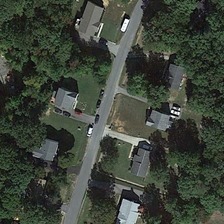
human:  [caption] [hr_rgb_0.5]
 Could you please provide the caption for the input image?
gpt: some buildings and many green trees are in two sides of a road in a medium residential area .

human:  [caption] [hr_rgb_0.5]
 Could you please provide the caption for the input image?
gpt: some buildings and many green trees are in two sides of a road in a medium residential area .

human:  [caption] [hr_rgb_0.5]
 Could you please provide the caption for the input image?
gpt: some buildings and many green trees are in two sides of a road in a medium residential area .

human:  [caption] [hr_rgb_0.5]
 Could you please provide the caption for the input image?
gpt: some buildings and many green trees are in two sides of a road in a medium residential area .

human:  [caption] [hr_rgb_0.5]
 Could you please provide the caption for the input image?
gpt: some buildings and many green trees are in two sides of a road in a medium residential area .